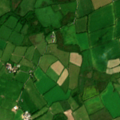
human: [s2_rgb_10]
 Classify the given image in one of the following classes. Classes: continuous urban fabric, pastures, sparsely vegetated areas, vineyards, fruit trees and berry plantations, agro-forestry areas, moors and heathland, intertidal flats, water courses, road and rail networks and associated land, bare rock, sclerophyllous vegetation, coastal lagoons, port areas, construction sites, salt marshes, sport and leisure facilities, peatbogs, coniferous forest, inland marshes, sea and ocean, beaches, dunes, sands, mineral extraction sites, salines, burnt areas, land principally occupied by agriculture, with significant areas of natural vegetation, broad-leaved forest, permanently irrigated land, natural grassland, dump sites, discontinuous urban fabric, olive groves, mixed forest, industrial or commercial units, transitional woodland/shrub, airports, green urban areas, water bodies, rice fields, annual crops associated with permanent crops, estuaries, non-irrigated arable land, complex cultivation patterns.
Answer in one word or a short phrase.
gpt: non-irrigated arable land, pastures